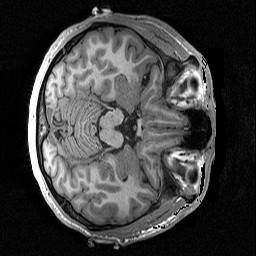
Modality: T1w
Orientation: axial